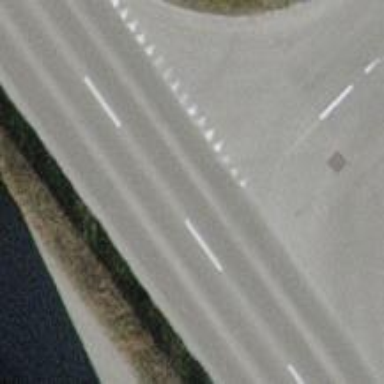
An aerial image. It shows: Secondary road with asphalt surface and separate sidewalk.